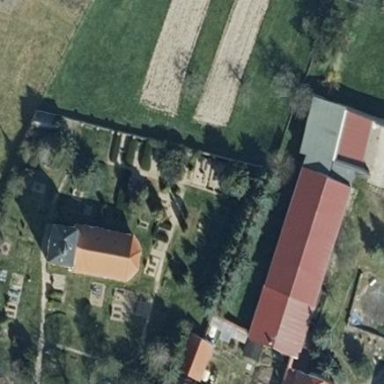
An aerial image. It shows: Cemetery.